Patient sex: M
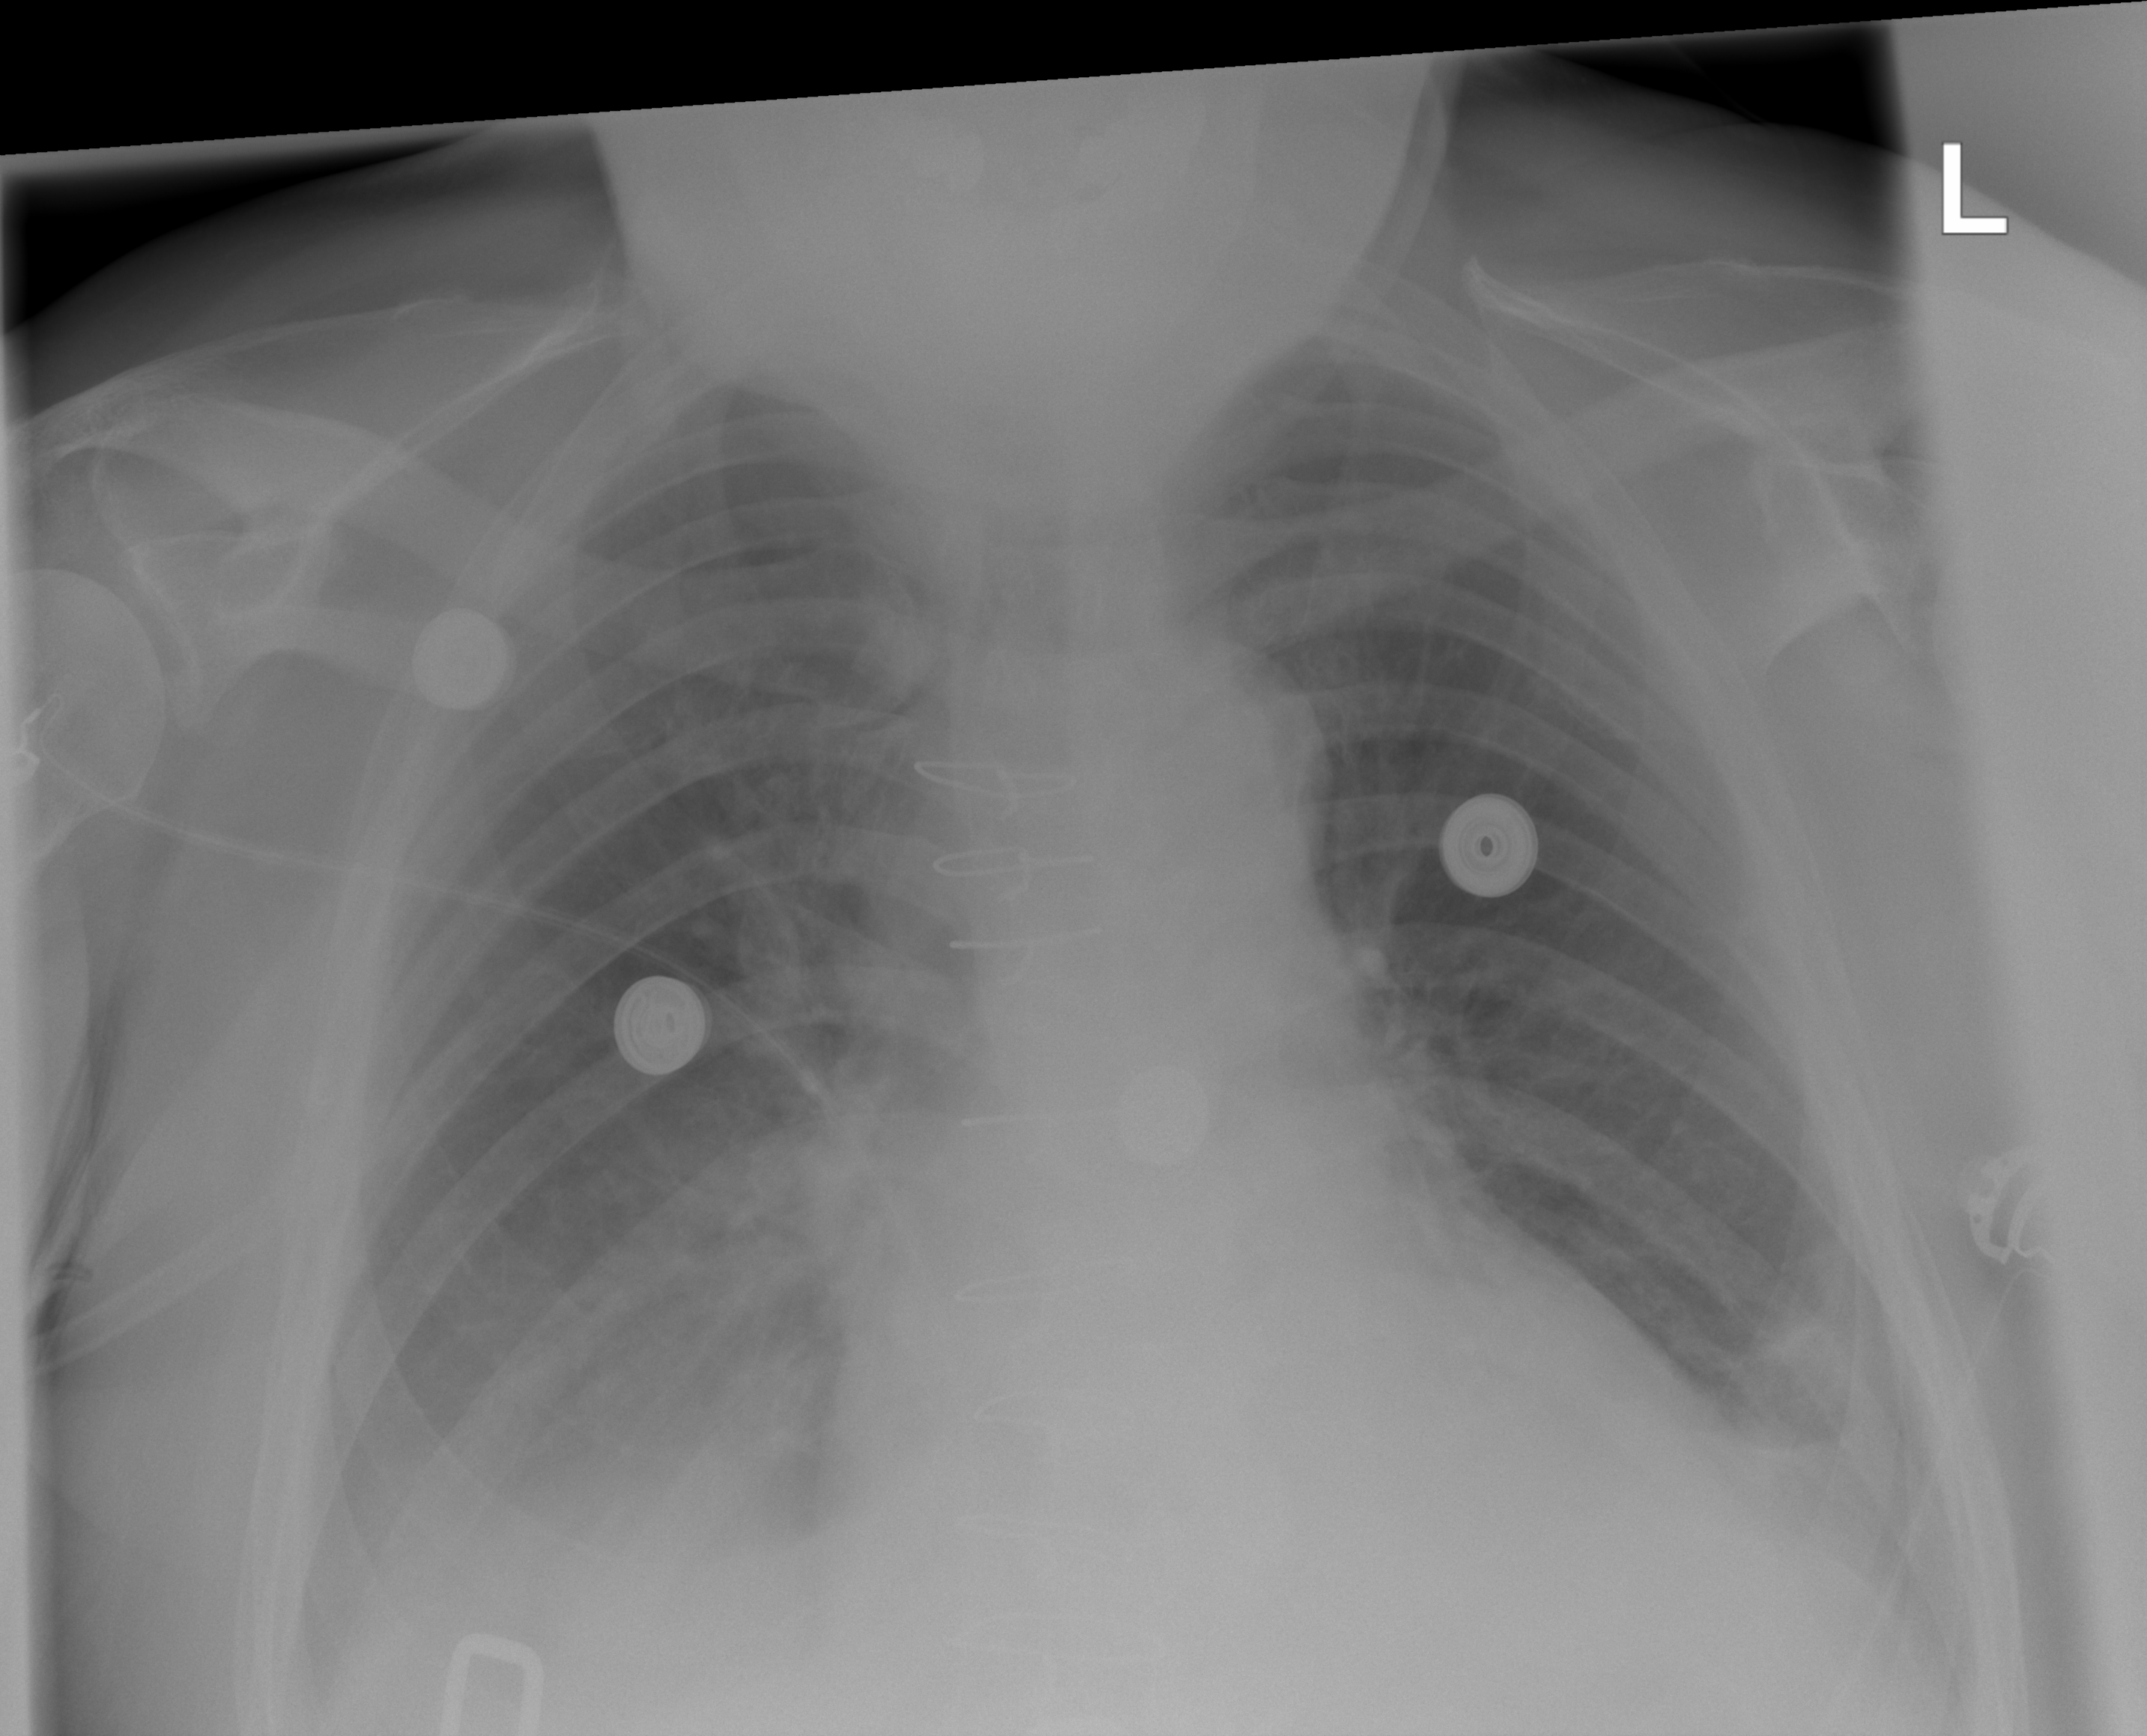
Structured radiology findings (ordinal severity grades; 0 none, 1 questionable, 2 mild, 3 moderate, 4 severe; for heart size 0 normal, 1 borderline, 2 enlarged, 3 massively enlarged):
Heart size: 2
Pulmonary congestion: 2
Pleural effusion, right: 3
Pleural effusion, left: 2
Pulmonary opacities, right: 2
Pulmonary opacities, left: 2
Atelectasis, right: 2
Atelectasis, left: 2